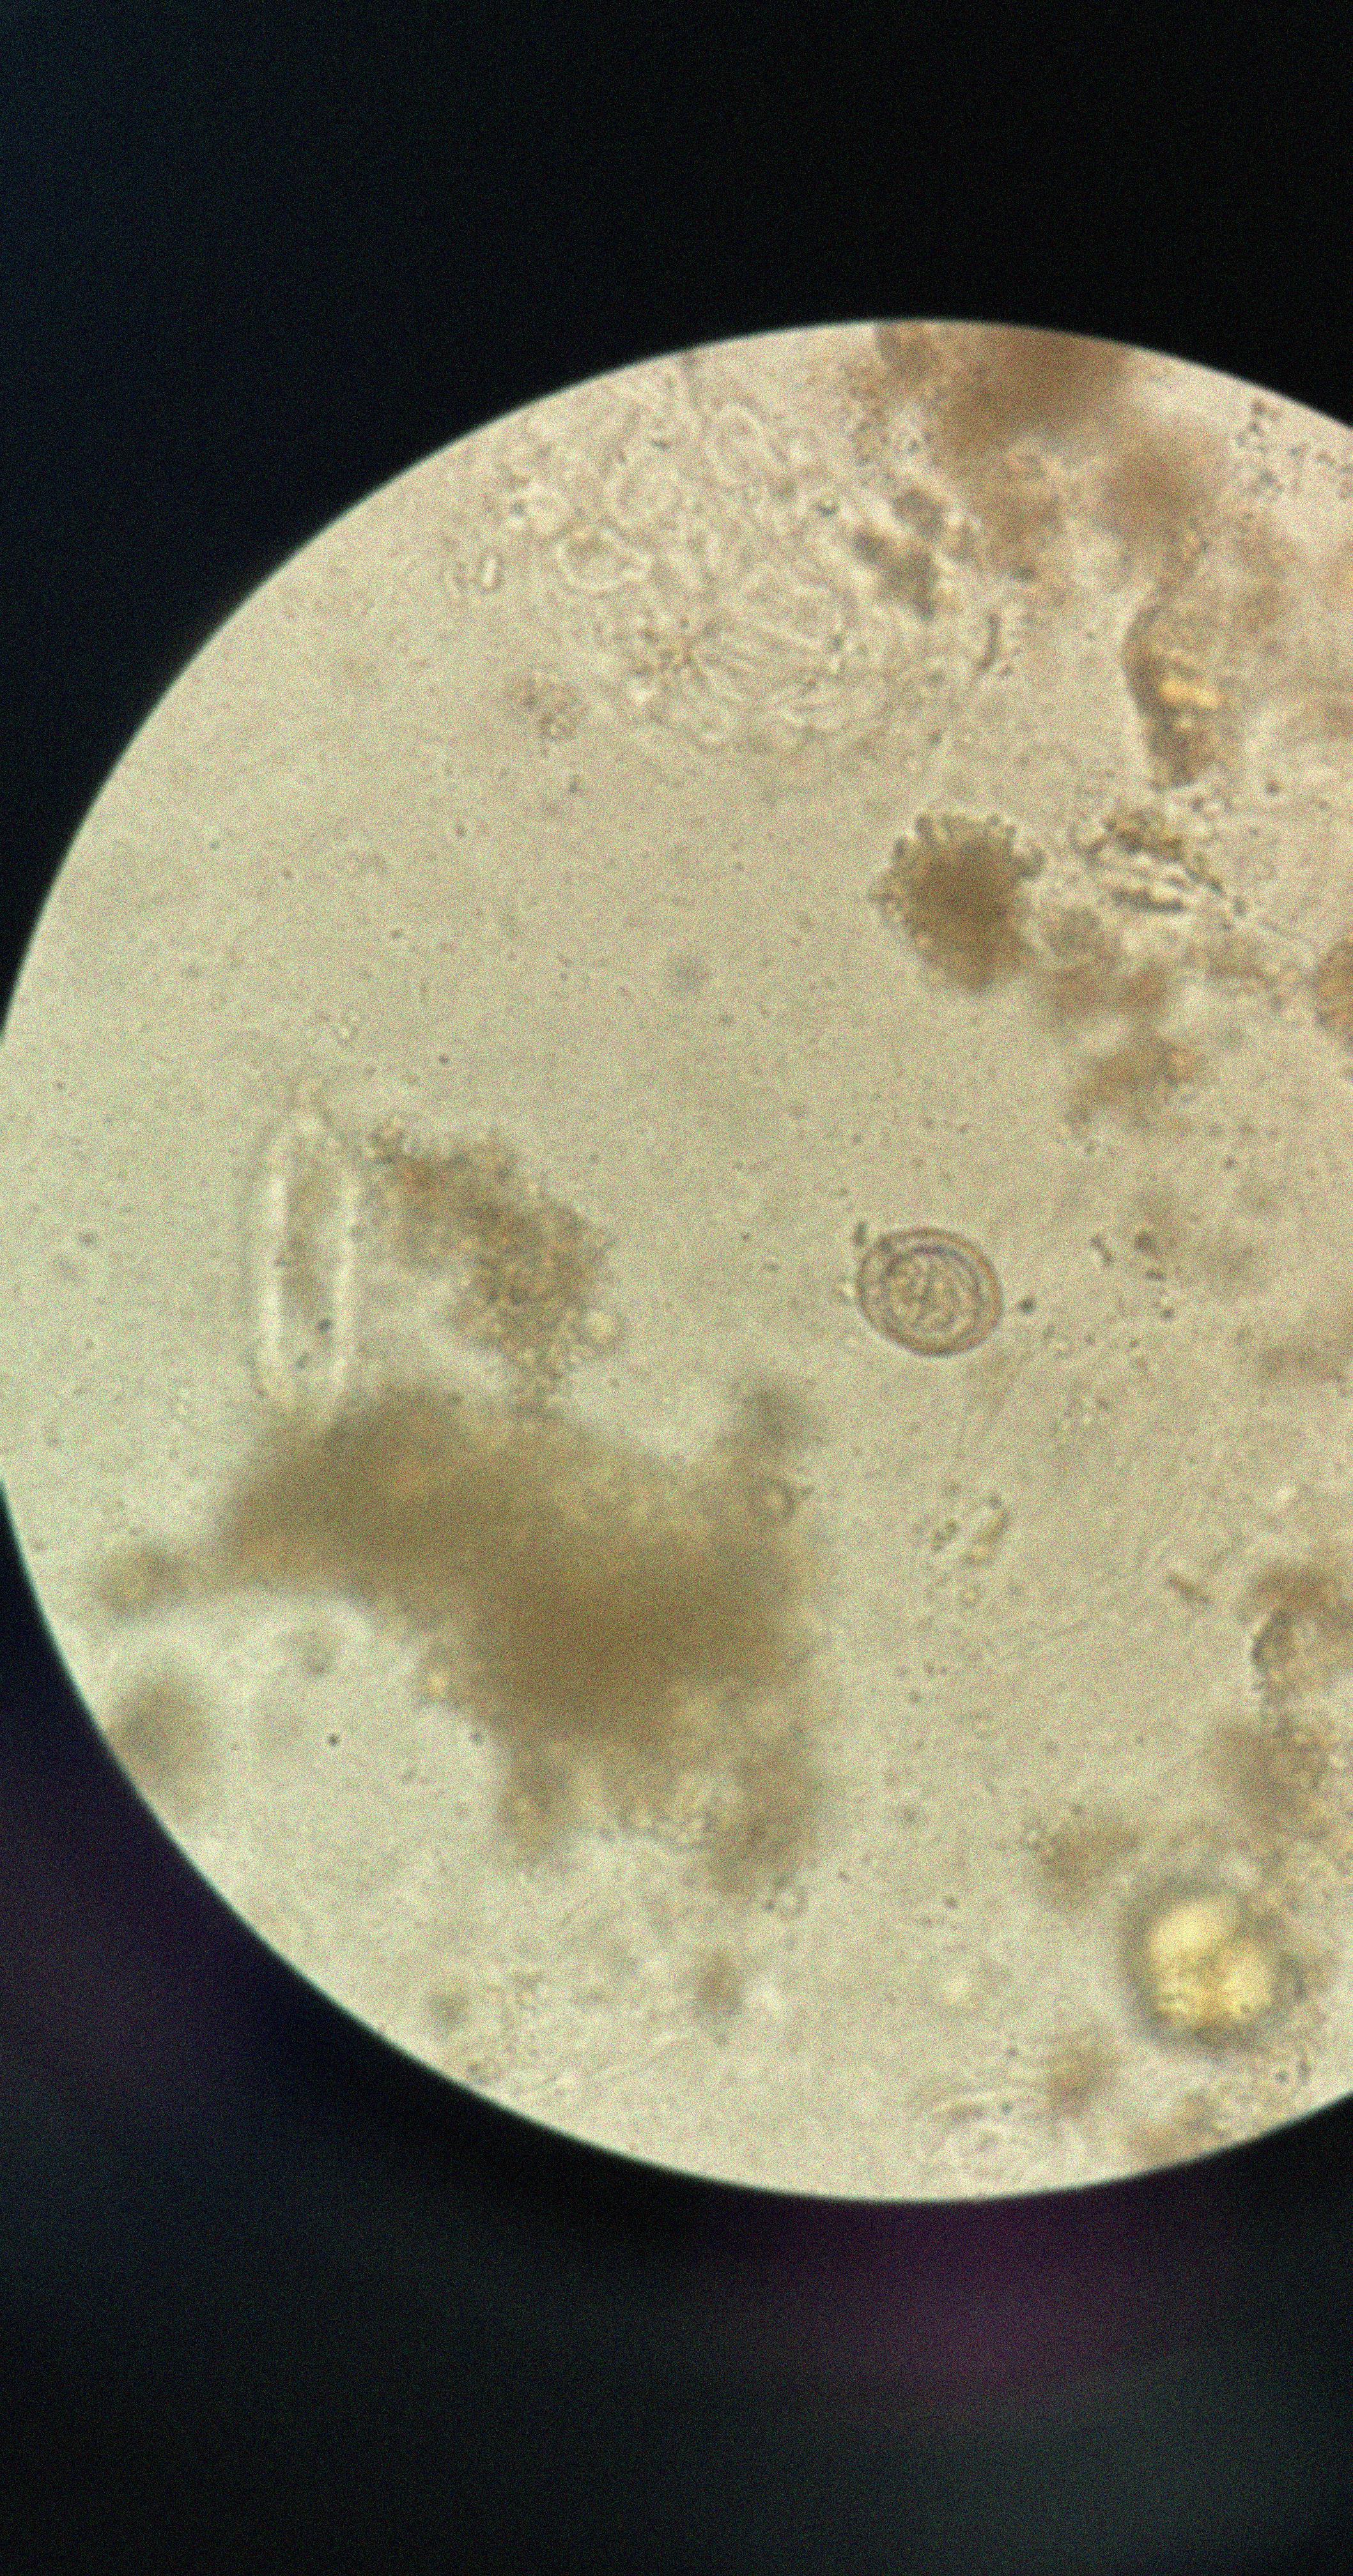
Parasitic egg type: Hymenolepis nana